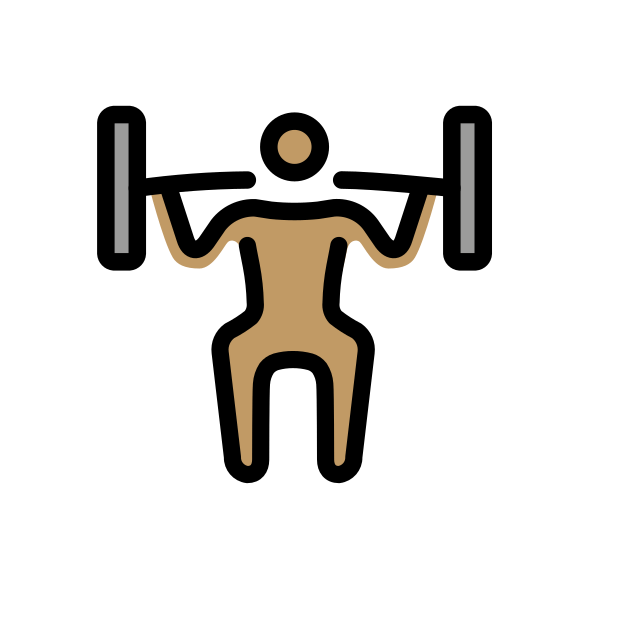
man lifting weights: medium skin tone